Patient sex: M
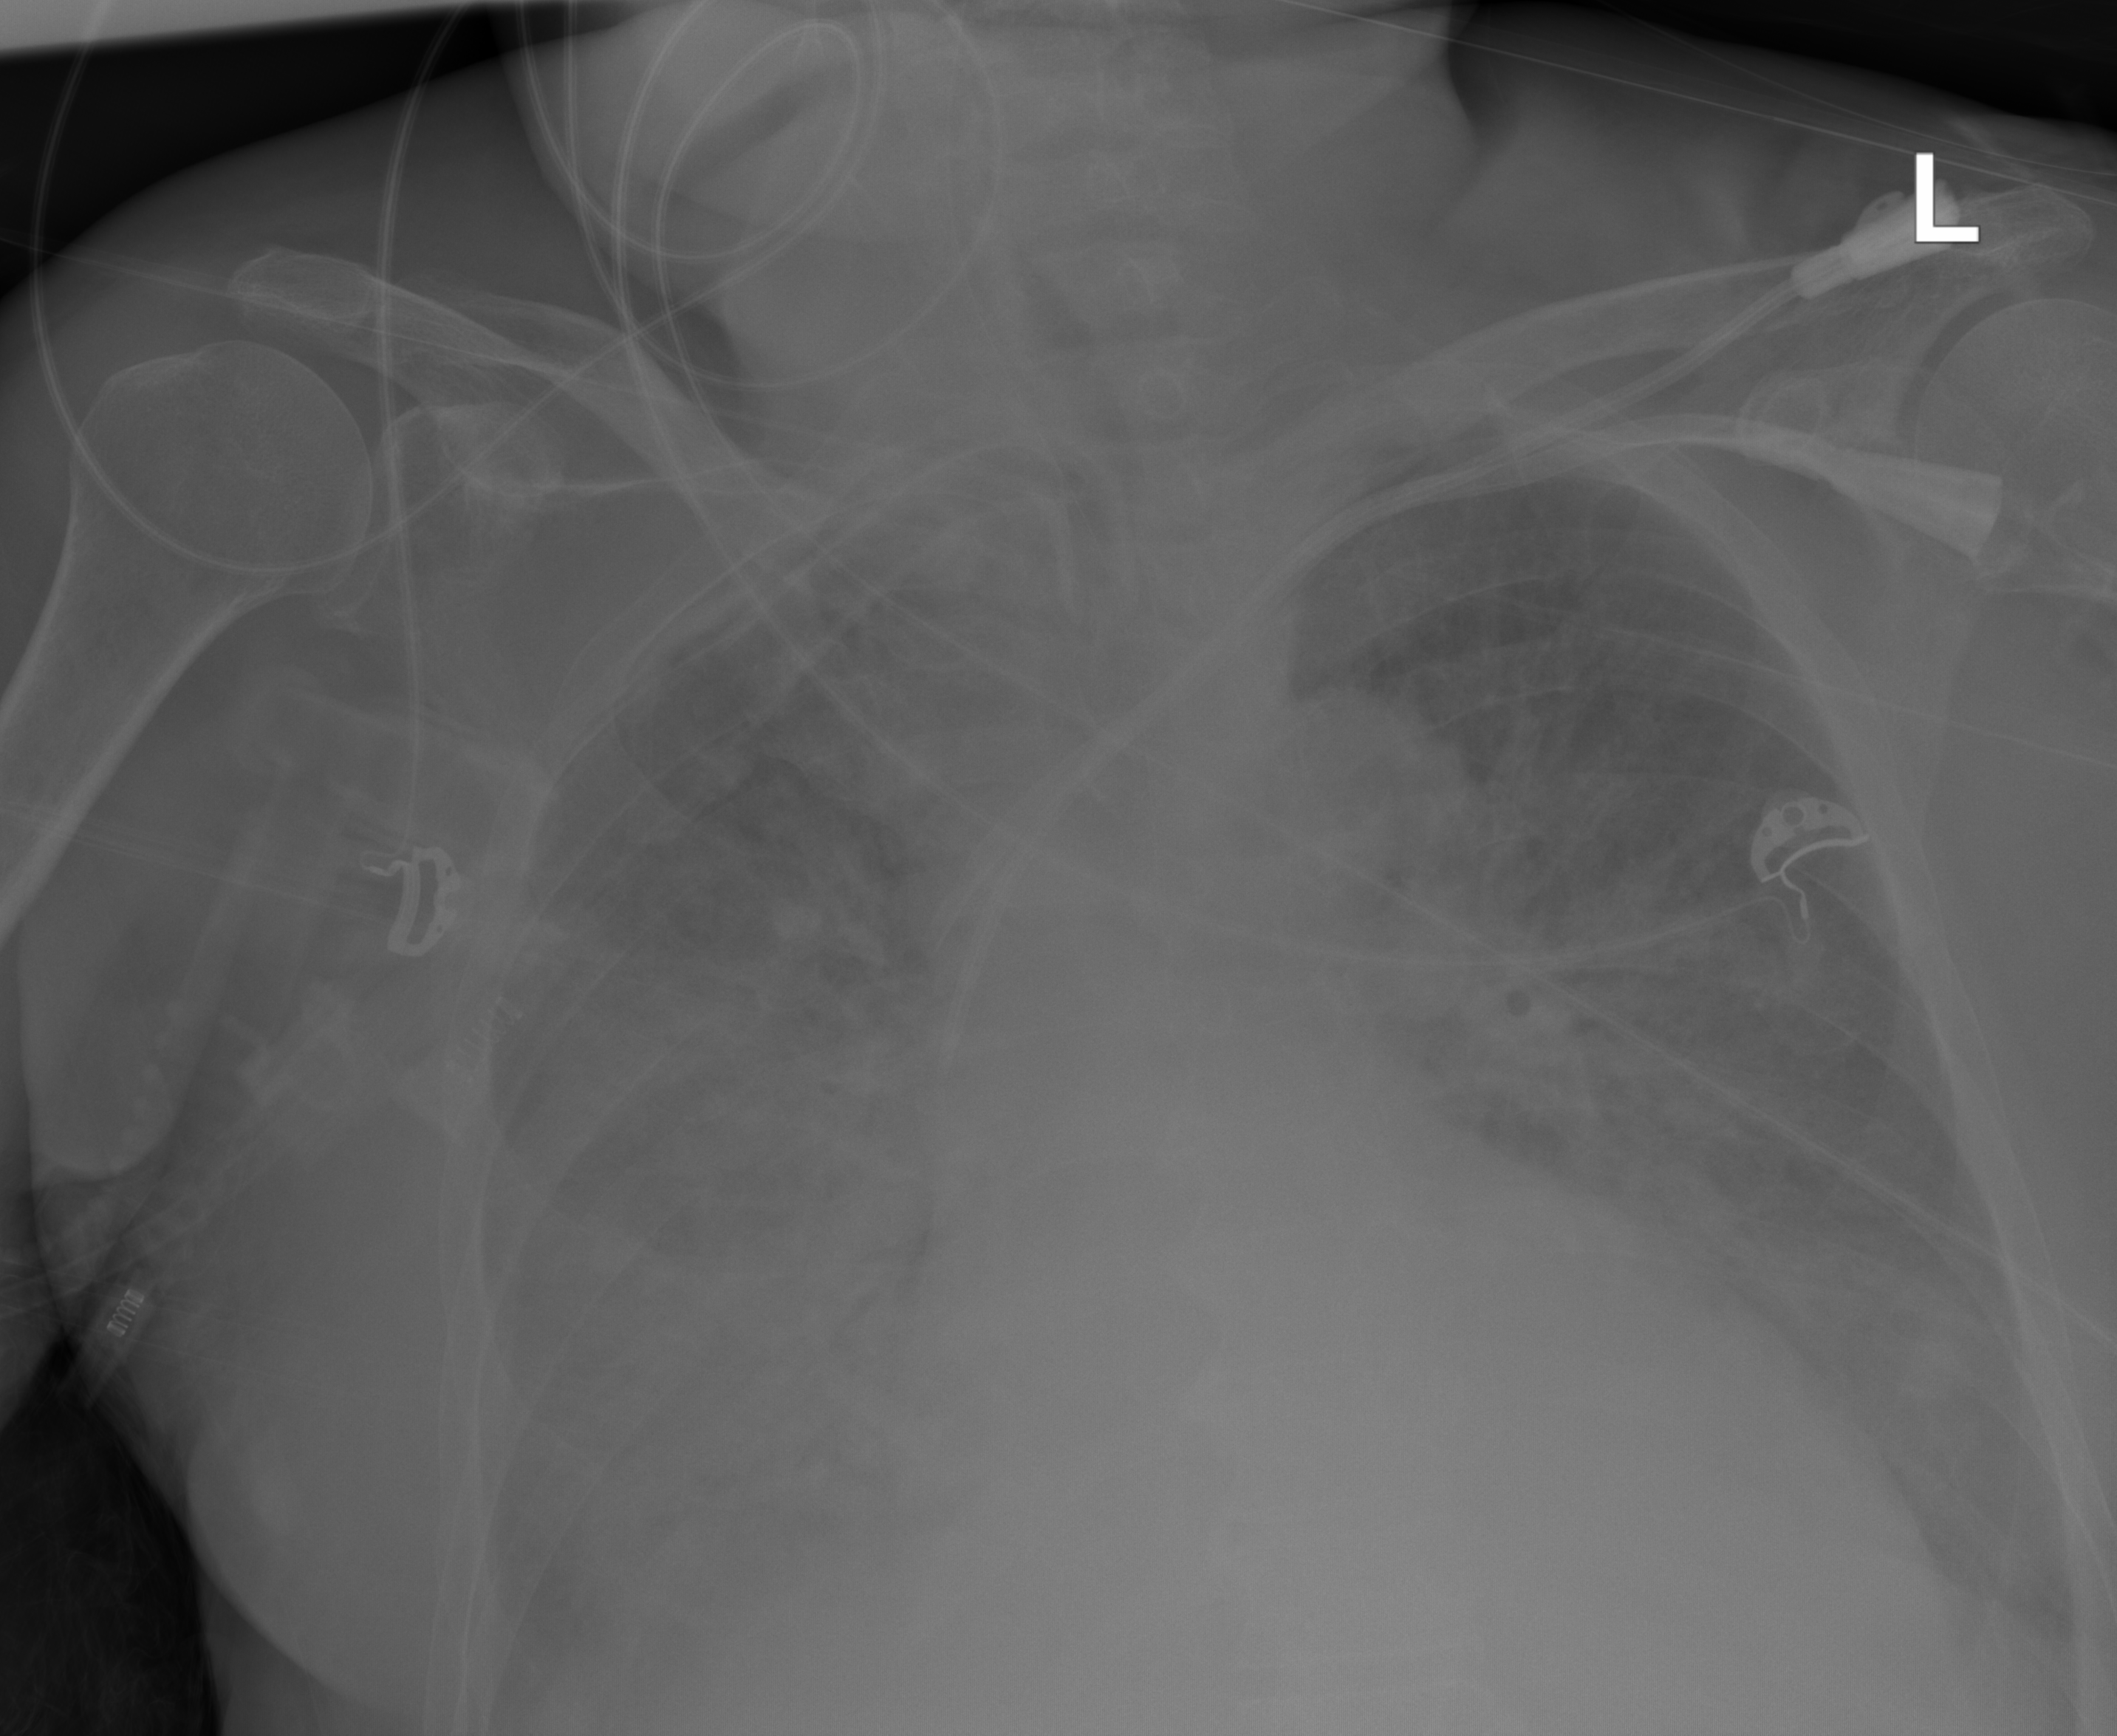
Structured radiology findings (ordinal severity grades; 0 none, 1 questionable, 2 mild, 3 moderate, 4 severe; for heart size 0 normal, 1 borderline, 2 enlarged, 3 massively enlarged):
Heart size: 2
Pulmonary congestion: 2
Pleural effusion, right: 2
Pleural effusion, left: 2
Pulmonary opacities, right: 3
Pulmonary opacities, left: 2
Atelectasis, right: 3
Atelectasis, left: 3